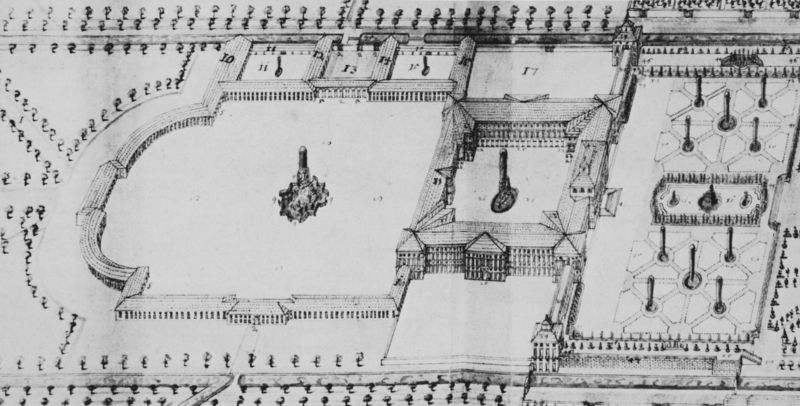
Titel: Ausschnitt aus der Gesamtansicht der Schleißheimer Schloß- und Parkanlage aus der Zeit der Grundsteinlegung
Standort: Paris
Institution: Bibliothèque de l'Institut de France
Schlagwörter: baum, flügel, wasser, weiß, bäume, ausschnitt, fenster, frankreich, grau, schwarz, skizze, strasse, säule, säulen, tür, zeichnung, anlage, blick, gebäude, haus, park, parkanlage, schloss, muster, architektur, barock, felder, natur, wege, reich, brunnen, rund, vorbau, garten, statue, papier, ansicht, fassade, perspektive, türen, studie, dächer, giebel, mauer, allee, grafik, graphik, hof, platz, vogelperspektive, französisch, könig, detail, symmetrie, zahlen, ziffern, galerie, eingang, innenhof, burg, palast, denkmal, druck, stich, schwarzweiß, entwurf, portal, alleen, risalit, sicht, mauern, residenz, portikus, zentral, struktur, obelisk, strassen, beet, beete, plan, umzäunung, geometrie, labyrinth, exerzierplatz, kaserne, grundriss, pfade, versailles, zentralbau, innenhöfe, schlossanlage, aufriß, gartenanlage, risalith, obelisken, stele, plätze, stadtplan, sternförmig, baumreihen, vierflügelanlage, königshaus, dekadenz, axonometrie, kipppersepktive, numerierung, schlossplan, übungsgelände, sansoucci, kontruiert, leerflächen